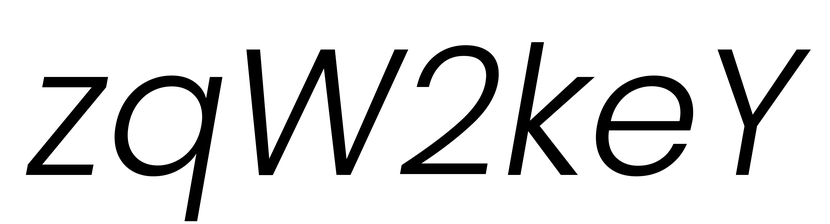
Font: Poppins-LightItalic